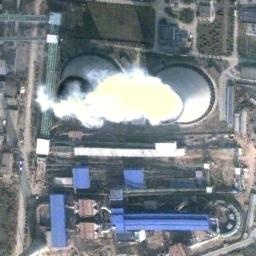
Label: thermal_power_station